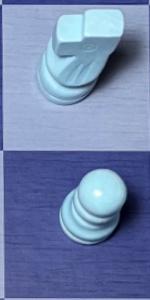
Label: Pawn_White